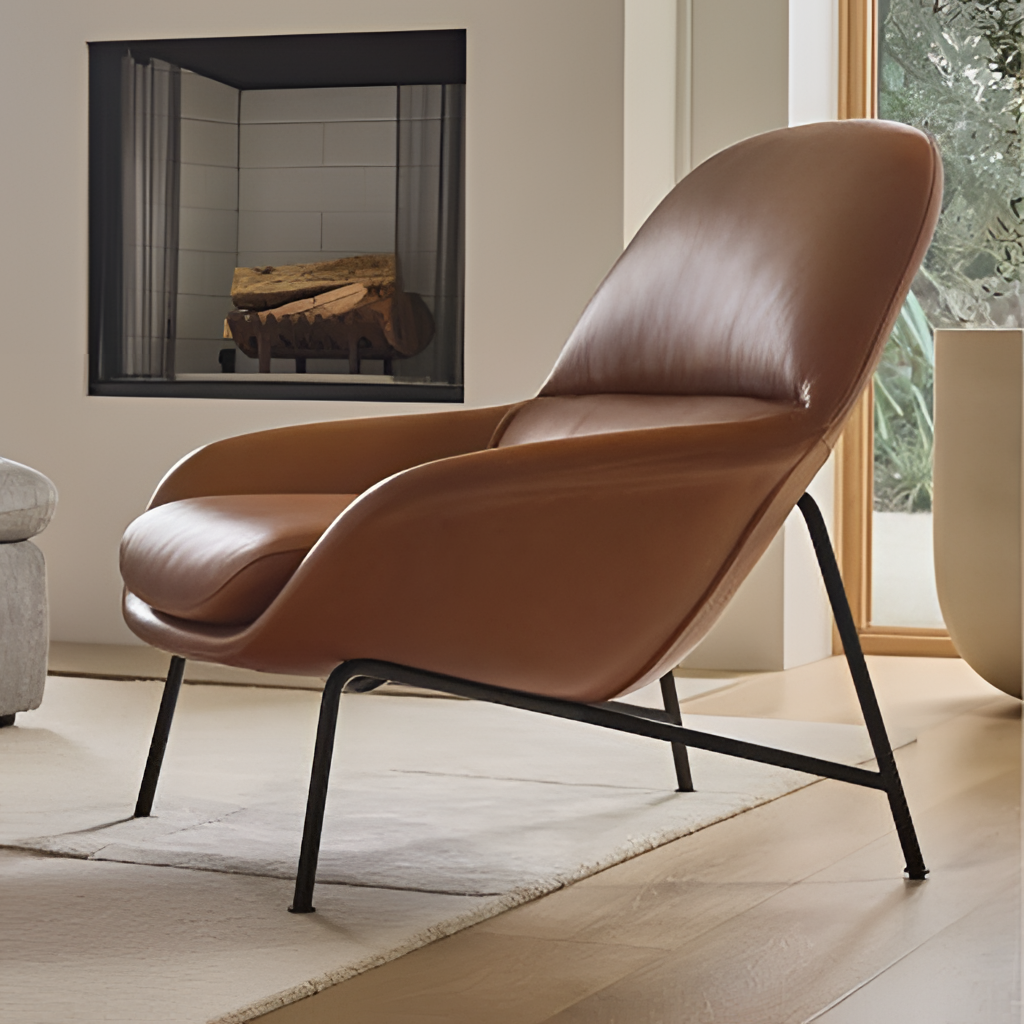
living room, leather armchair, paint wallpaper, with solid pattern, contemporary, oak wood flooring, with plank pattern